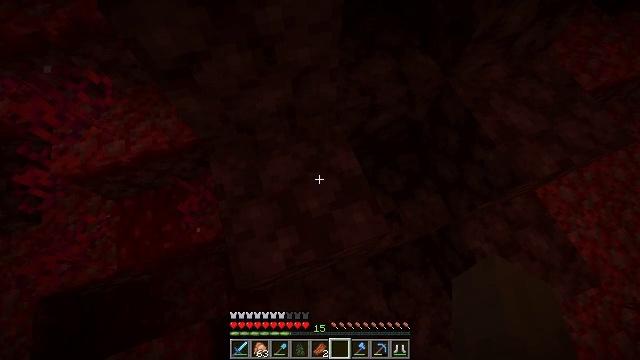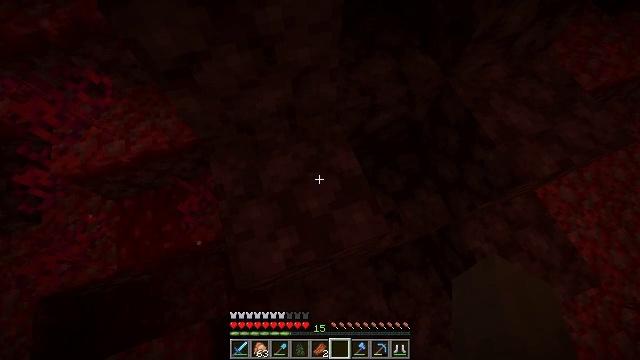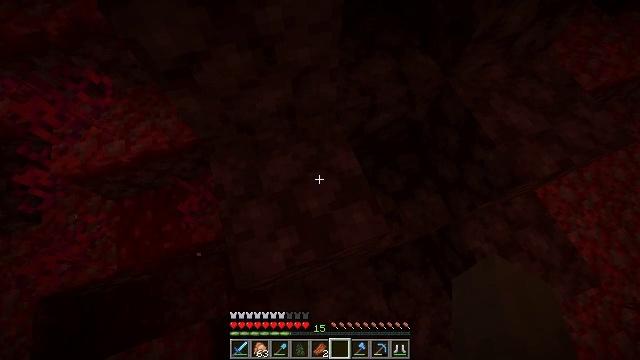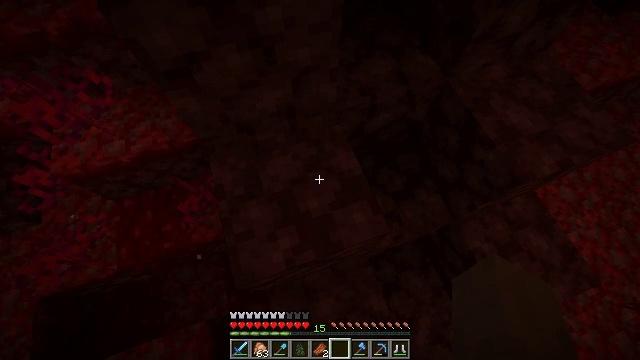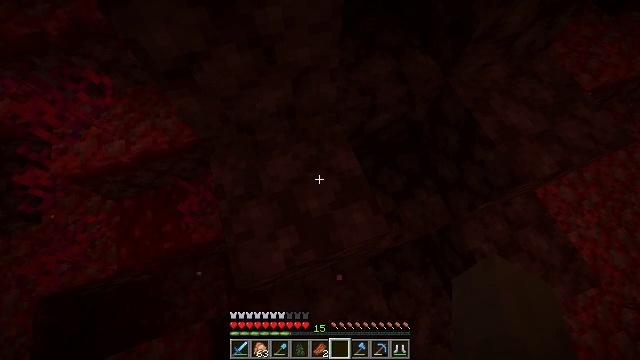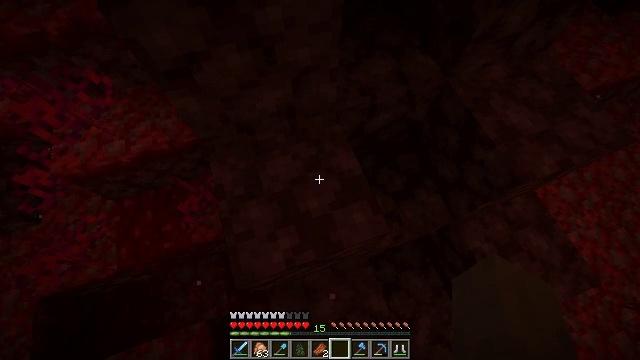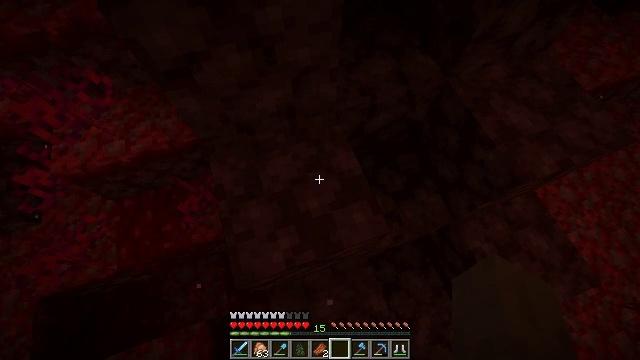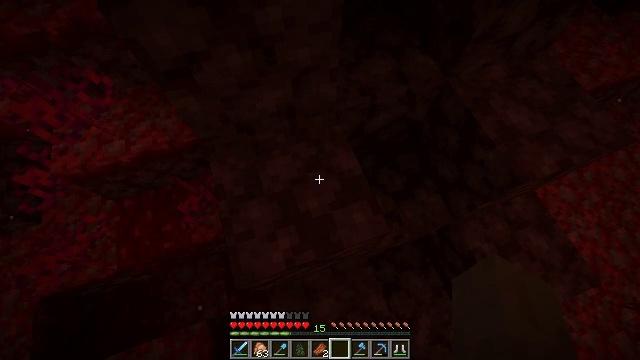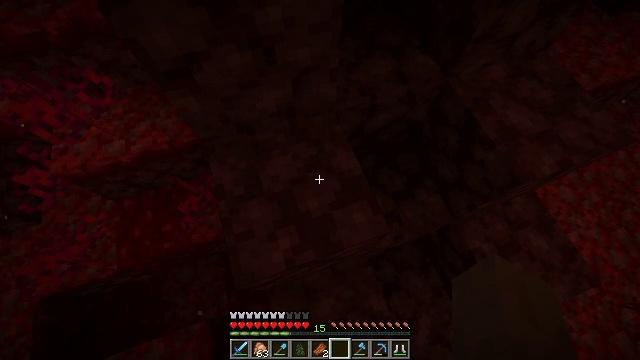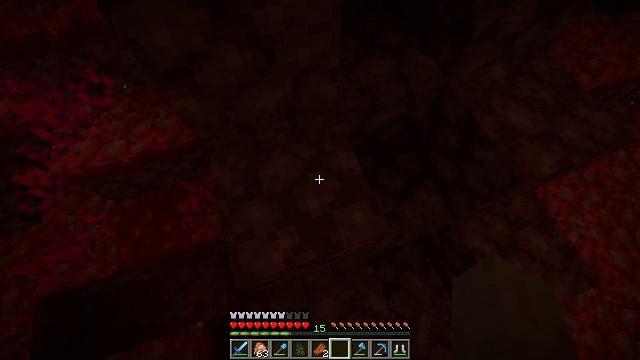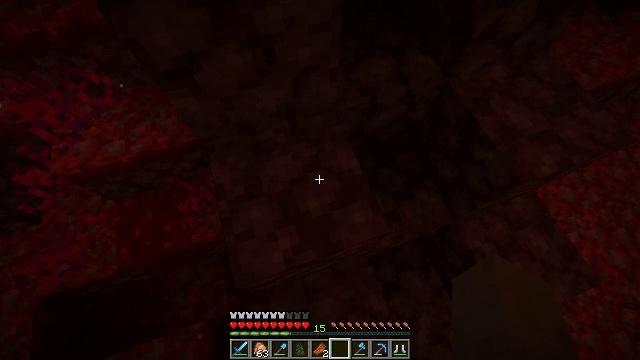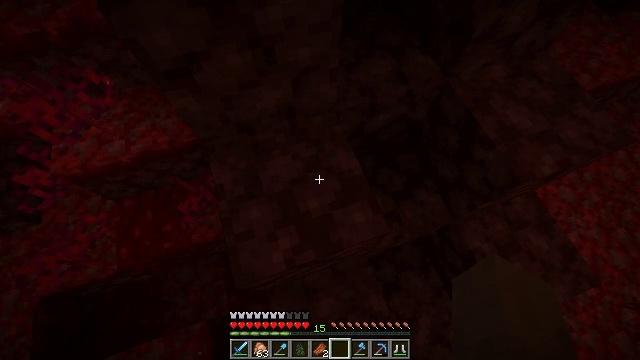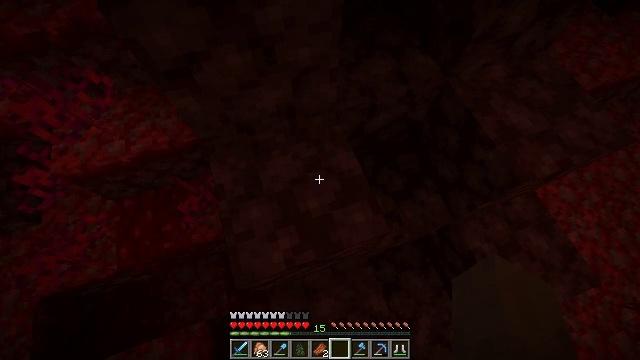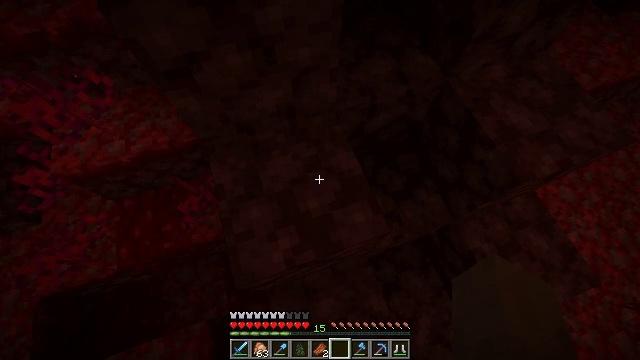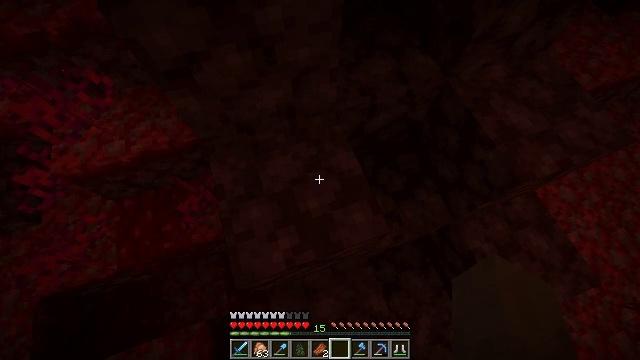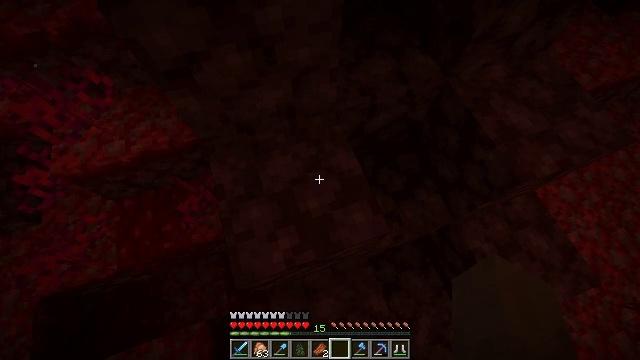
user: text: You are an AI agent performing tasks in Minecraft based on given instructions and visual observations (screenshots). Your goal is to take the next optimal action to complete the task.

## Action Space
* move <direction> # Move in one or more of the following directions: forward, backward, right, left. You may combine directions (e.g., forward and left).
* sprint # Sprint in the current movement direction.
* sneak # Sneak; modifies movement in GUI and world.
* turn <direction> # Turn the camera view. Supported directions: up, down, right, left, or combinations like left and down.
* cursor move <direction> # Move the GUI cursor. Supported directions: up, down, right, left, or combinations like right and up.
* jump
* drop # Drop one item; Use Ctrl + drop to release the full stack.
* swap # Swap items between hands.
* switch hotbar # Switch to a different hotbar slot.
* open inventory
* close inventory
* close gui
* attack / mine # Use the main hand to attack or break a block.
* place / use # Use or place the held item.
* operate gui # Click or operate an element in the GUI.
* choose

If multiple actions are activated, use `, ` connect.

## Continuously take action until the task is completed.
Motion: motion action
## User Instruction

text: Break the crimson stem to collect it.
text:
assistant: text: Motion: no_op
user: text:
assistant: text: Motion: no_op
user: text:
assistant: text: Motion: no_op
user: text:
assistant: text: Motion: no_op
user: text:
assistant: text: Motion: no_op
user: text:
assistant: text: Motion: no_op
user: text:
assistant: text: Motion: no_op
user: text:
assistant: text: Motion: no_op
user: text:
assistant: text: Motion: no_op
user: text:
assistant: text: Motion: no_op
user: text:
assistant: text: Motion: no_op
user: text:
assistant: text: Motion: no_op
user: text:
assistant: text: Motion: no_op
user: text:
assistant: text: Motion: no_op
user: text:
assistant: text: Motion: no_op
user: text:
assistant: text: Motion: no_op
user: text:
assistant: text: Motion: no_op
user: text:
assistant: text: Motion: no_op
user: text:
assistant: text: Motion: no_op
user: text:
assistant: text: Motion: no_op
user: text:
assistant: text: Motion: no_op
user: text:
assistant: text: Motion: no_op
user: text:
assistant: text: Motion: no_op
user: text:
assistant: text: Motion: no_op
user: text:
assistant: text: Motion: no_op
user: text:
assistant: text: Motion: no_op
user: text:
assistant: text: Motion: no_op
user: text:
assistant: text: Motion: no_op
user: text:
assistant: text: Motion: no_op
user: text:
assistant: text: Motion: no_op